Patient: sex M, age 36
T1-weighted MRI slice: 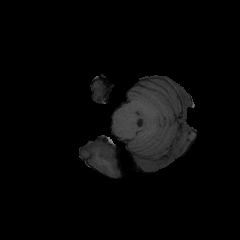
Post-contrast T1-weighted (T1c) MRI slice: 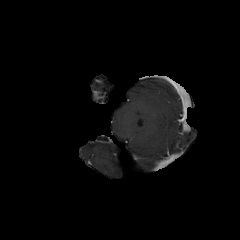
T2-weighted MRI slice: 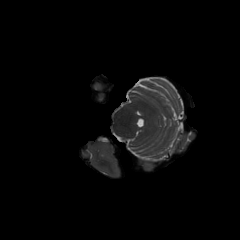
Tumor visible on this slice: no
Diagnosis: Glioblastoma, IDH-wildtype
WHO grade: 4